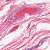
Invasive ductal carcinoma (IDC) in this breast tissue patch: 0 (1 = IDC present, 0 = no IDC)